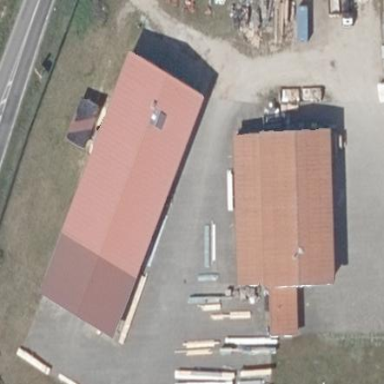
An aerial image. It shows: Commercial building with gabled roof.